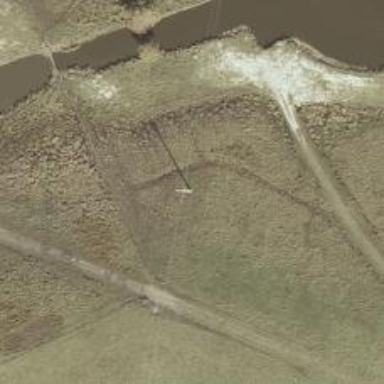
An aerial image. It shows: Power pole.